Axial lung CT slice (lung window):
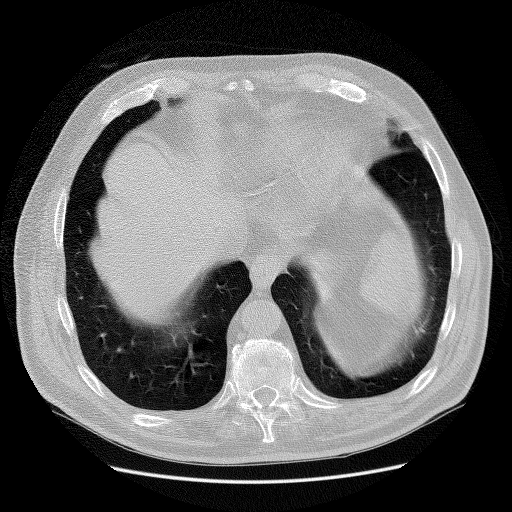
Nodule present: no